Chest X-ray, AP view. Patient: 27 years old, sex F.
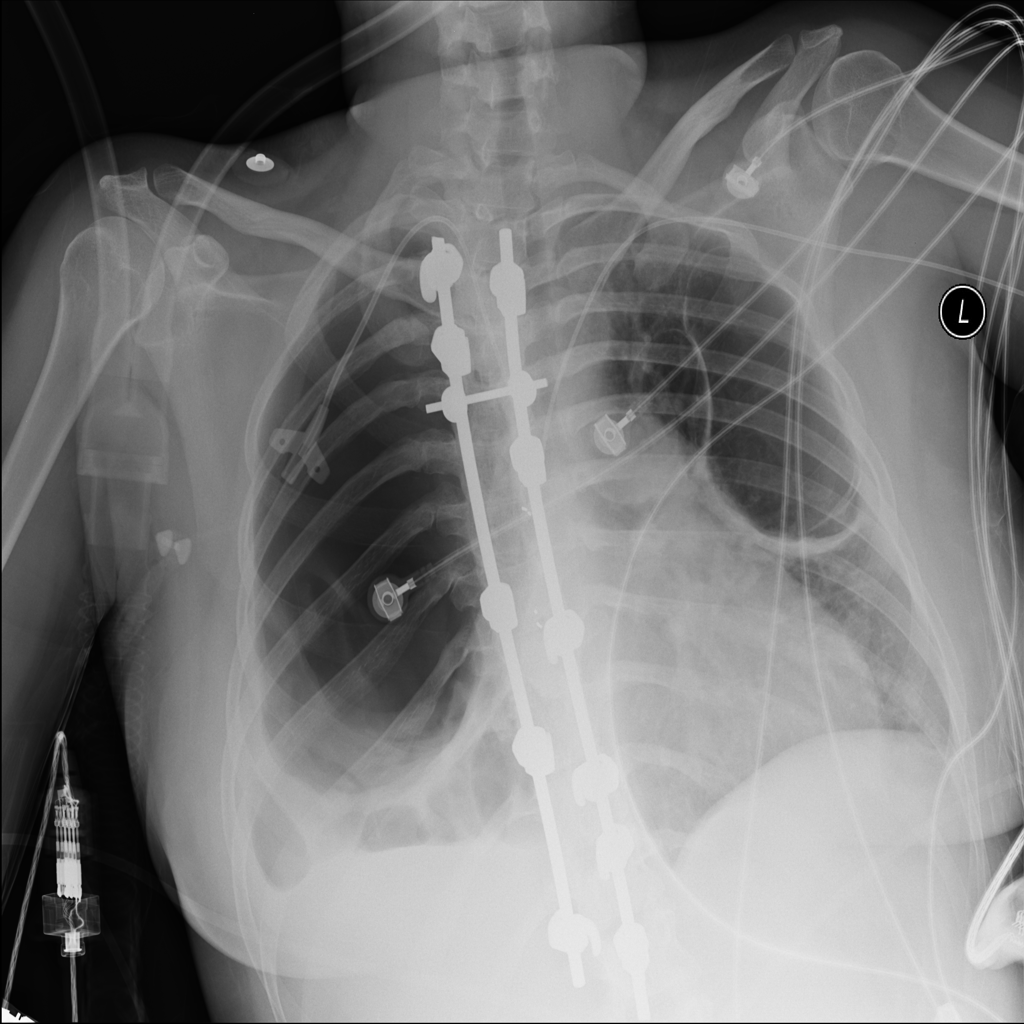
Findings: Atelectasis, Effusion, Fibrosis